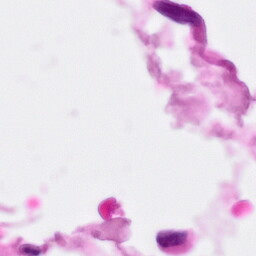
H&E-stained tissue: Pancreatic